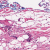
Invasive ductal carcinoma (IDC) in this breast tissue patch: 0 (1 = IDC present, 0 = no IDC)